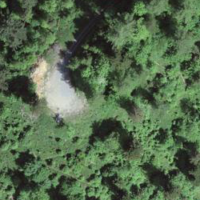
EUNIS habitat code: 44
Species observed at this site:
Tettigonia cantans
Pholidoptera griseoaptera
Chorthippus biguttulus
Gomphocerippus rufus